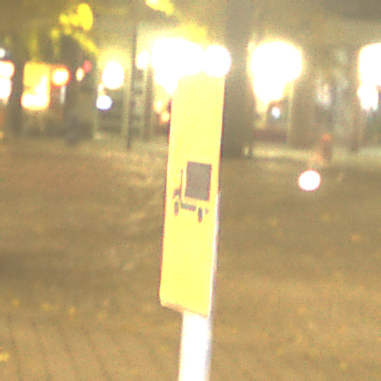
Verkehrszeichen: KFZZulaessigeGesamtmasse3Komma5TOhnePfeilsymbol
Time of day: Night
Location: Outdoor (Urban)
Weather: Clear
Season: NotSpecified
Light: Artificial